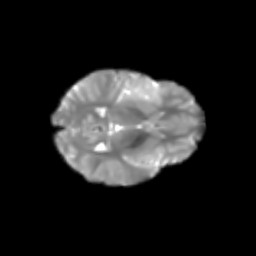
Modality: T2w
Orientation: axial
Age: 7
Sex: female
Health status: healthy